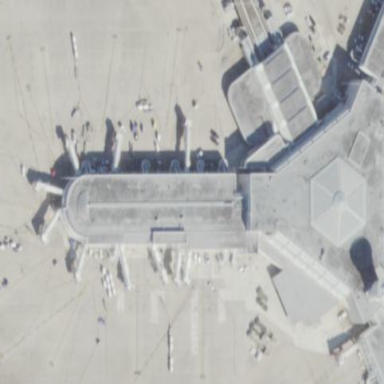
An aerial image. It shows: Building serving as station. It is railway station and also airport terminal.